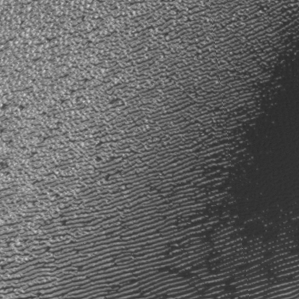
Label: frost